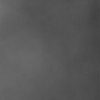
Label: dusty